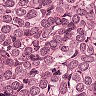
Metastatic tissue present: yes